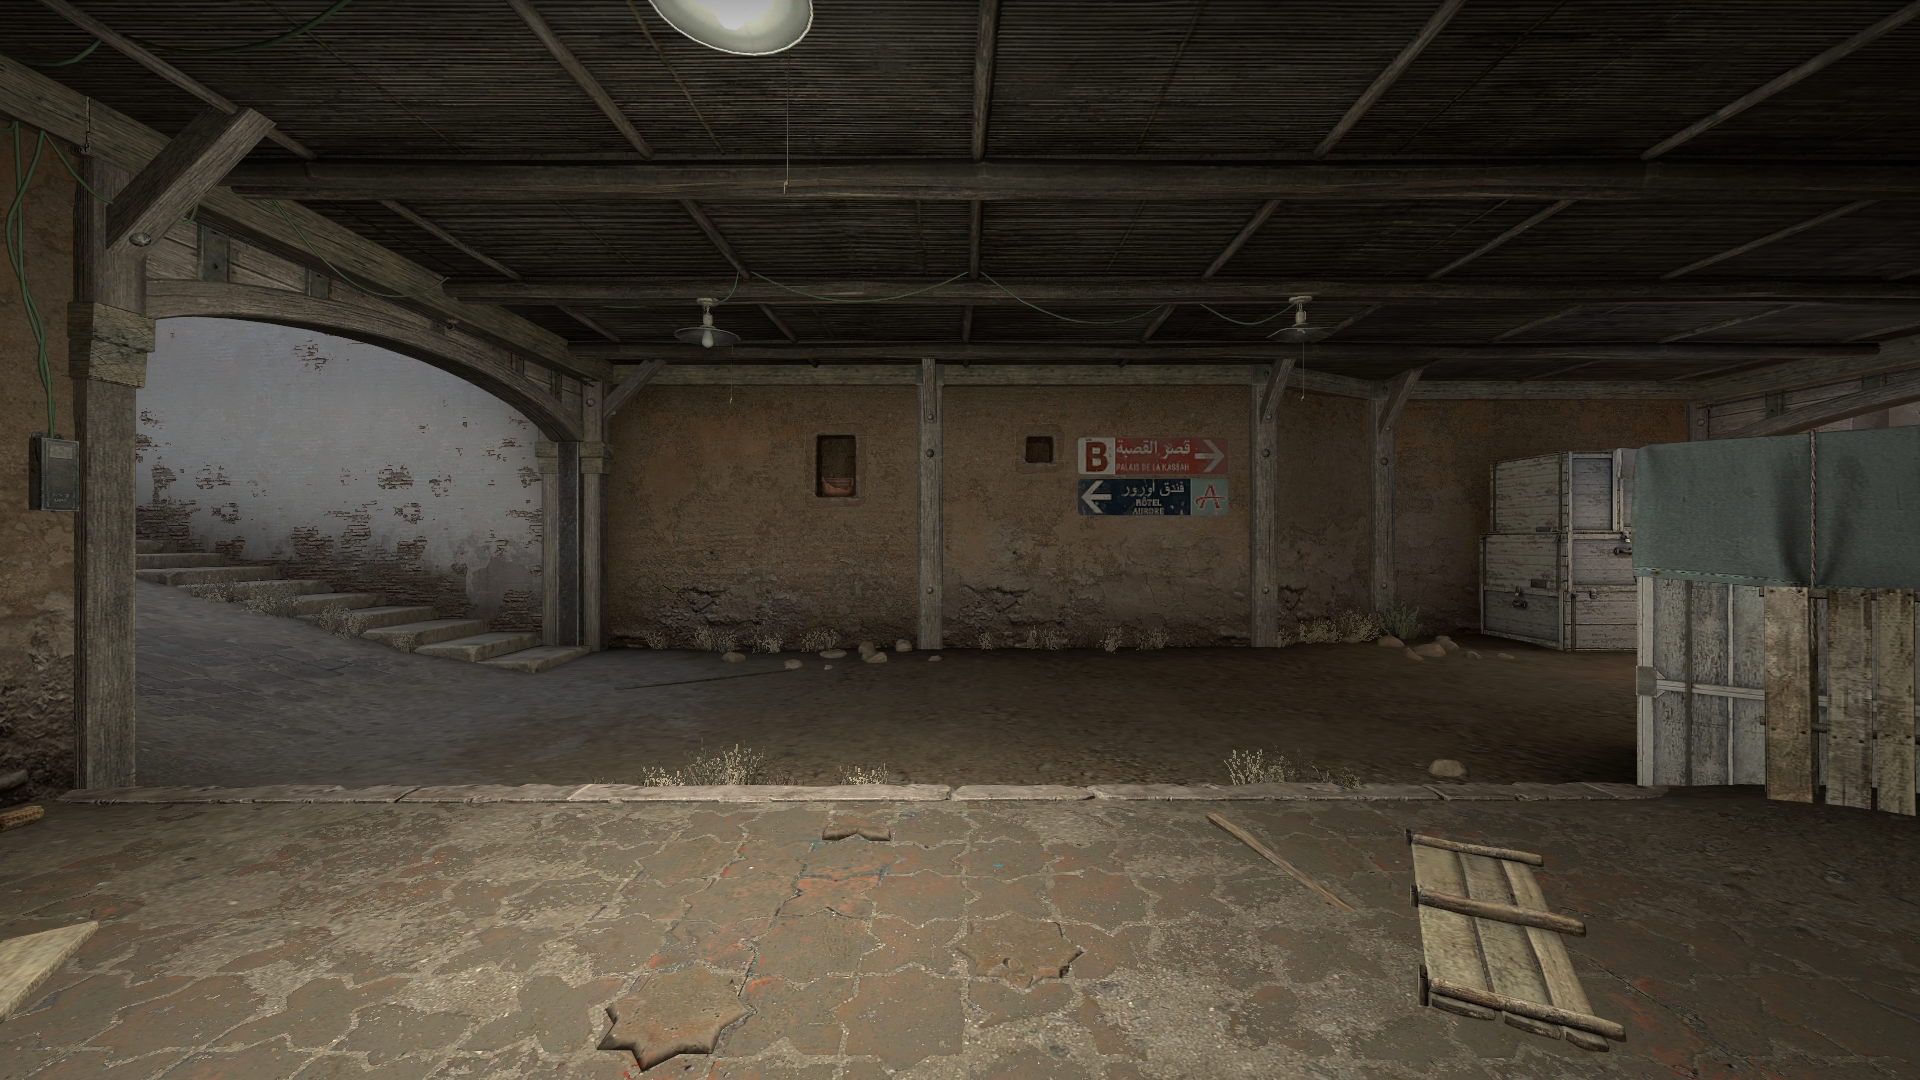
Map: de_dust2